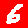
Digit: 6